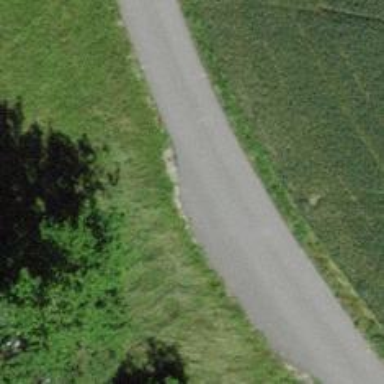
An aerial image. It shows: Unclassified road with asphalt surface that cuts through agricultural land.